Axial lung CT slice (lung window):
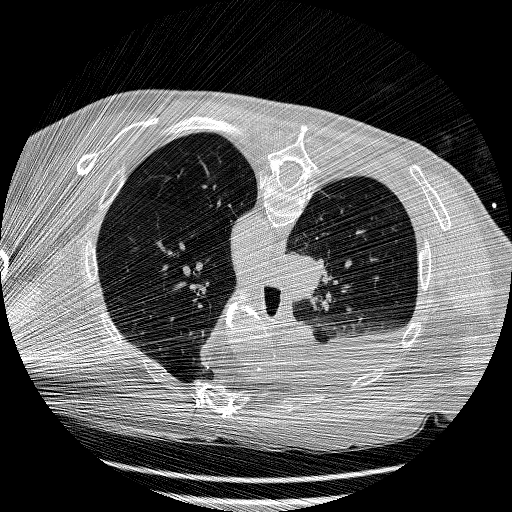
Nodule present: no